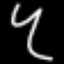
Label: squiggle